Current action and preconditions to check: trajectory_clear

Your task: For each precondition in the list above, predict whether it will hold at this action.

Consider the current scene as observed from the mobile robot's camera, and analyze the predicted future states of all dynamic agents (e.g., people, animals, vehicles, or any moving entities) within the NEXT SECOND.

IMPORTANT: Only answer "very likely" if you are absolutely certain—based on strong, clear evidence—that a dynamic agent will violate the precondition in the predicted future state. Do NOT answer "very likely" for unlikely, ambiguous, or low-probability risks.

Ask yourself for each precondition: Is there a high probability, with clear and convincing evidence, that the predicted future states of any dynamic agent will interfere with the predicted future state of the currently executing action within the NEXT SECOND, causing that precondition to fail?

Assess the risk level based on these predictions. Use "likely" or "very likely" if motions create a clear risk of interference.

Use "neutral" or "improbable" if agents are nearby but their predicted paths are clearly diverging or non-conflicting.

Failure Risk Categories: "very improbable", "improbable", "neutral", "likely", "very likely"

Answer Format: Output ONLY the probability_of_failure value from these categories: "very improbable", "improbable", "neutral", "likely", "very likely"

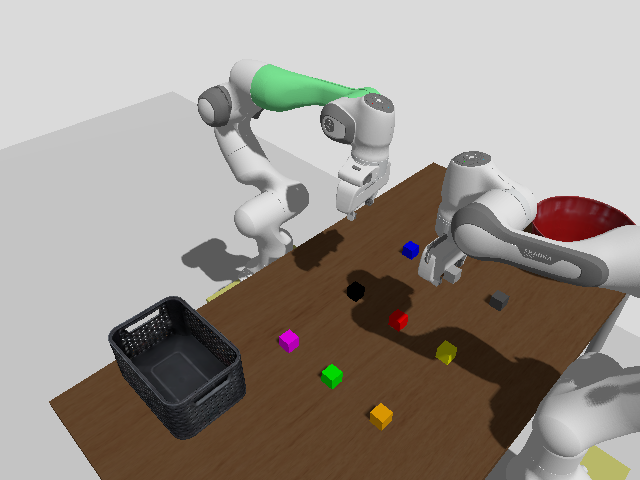

Answer: neutral